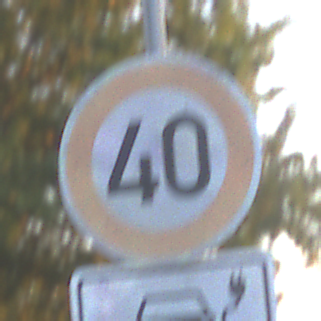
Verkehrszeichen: Geschwindigkeit40
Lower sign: HinweisDurchSinnbild22
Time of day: SunriseSunset
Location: Outdoor (Urban)
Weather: Clear
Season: NotSpecified
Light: Natural